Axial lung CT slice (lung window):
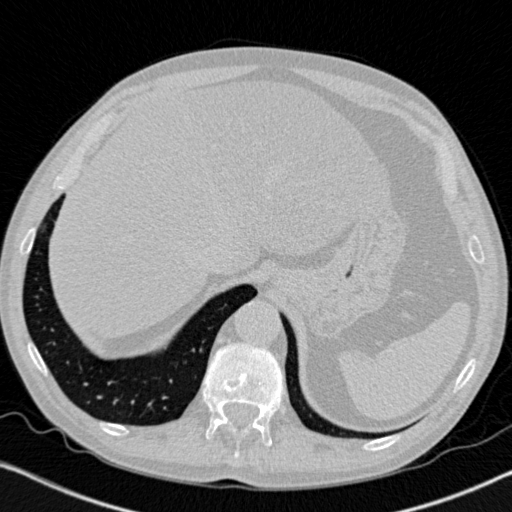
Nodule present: no